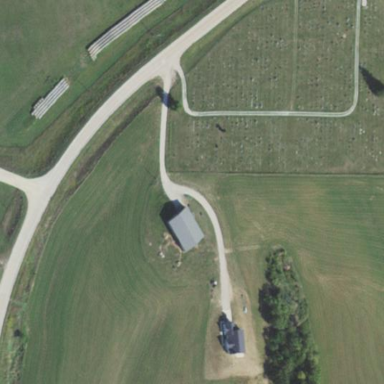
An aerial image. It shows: Cemetery.